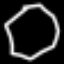
Label: octagon